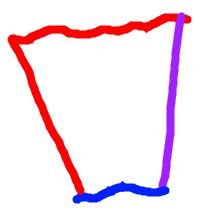
Shape: trapezoid